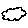
Label: cloud